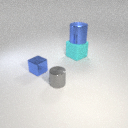
small gray metal cylinder to the right of small blue metal cube